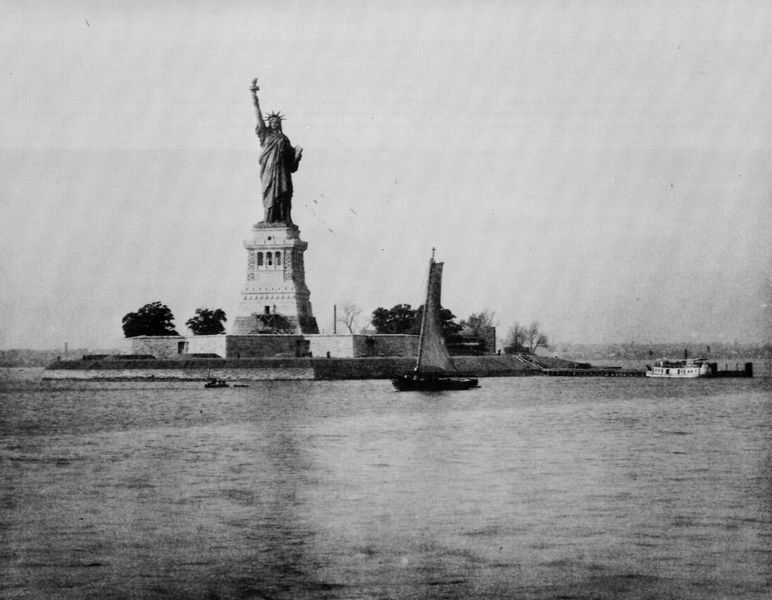
Titel: Freiheit erleuchtet die Welt
Künstler: Edward Bierstadt
Schlagwörter: feuer, himmel, meer, wasser, weiß, bäume, frankreich, frau, licht, schwarz, dame, arm, falten, halten, sockel, stehen, büsche, insel, figur, gewand, standfigur, boot, boote, schiff, segel, segelboot, segelschiff, mauer, amerika, besucher, hafen, fluß, atlantik, dampfer, tafel, hoch, ozean, foto, fotografie, buch, denkmal, revolution, geschenk, allegorie, kranz, personifikation, französische, rom, frauenfigur, sehnsucht, ausgestreckt, freiheit, antik, toga, empfang, usa, ankunft, aufklärung, hoffnung, fackel, französische revolution, lady, liberty, besichtigung, ausgestreckter arm, erwartung, ankommen, metropole, tafeln, ausflugsziel, aussichtsplattform, strahlenkranz, eiland, hochhalten, new york, flß, liberté, besichtigen, freiheitsstatue, einwanderer, eiffel, antikisches gewand, einwanderung, frankreichg, freiheitstatue, hochalten, hudson, lady liberty, liberty island, lichterkranz, lichtsymbolik, matha´s wineyard, menschenrechte, menschenrechtstafel, menschenrechtstafeln, miss liberty, new, personifizieren